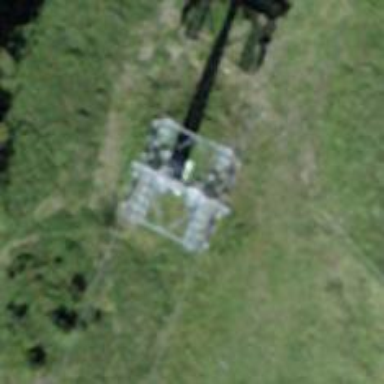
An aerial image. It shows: Pylon for aerialway.